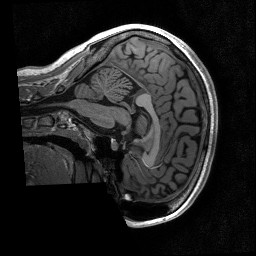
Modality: T1w
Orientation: sagittal
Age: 19
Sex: female
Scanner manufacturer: siemens
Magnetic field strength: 3 T
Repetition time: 2.53 s
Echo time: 0.00219 s